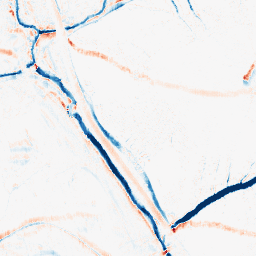
Category: morphological
Decomposition family: morphological_ellipse
Decomposition parameters: operation: average
width: 10
height: 5
Upsampling method: quadratic
Upsampling parameters: scale: 8
Upsampling scale: 8